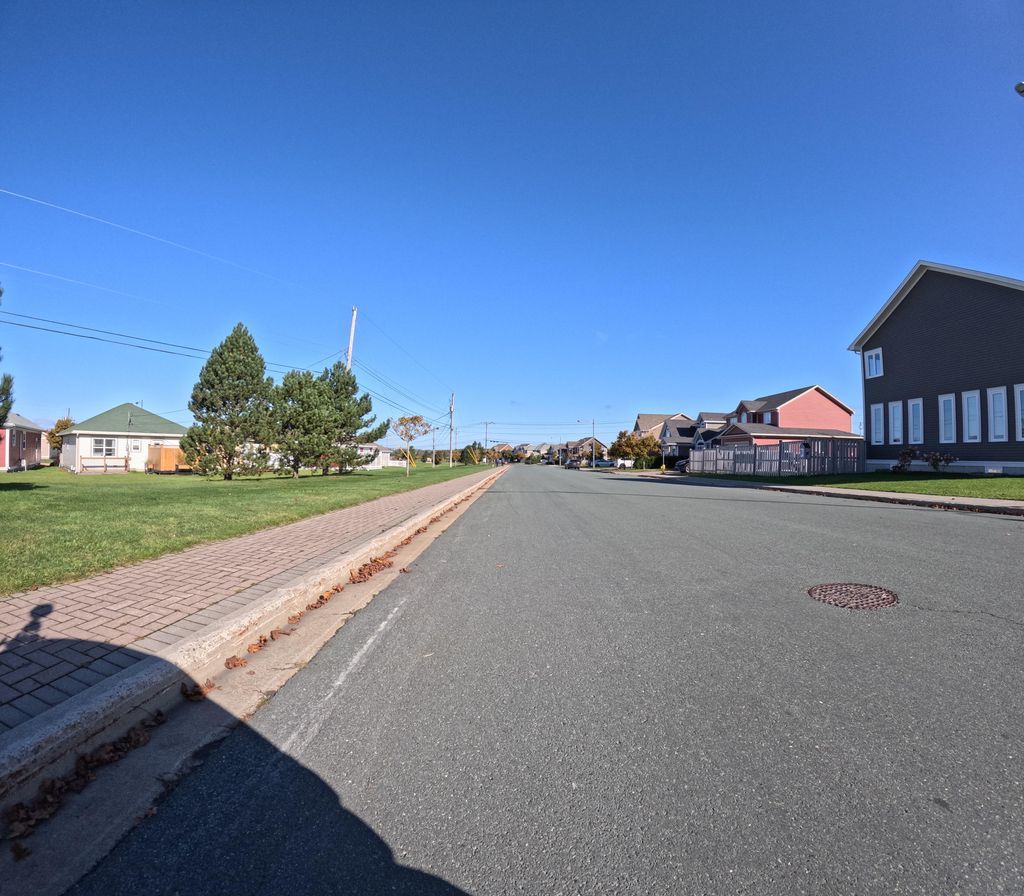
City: st_johns